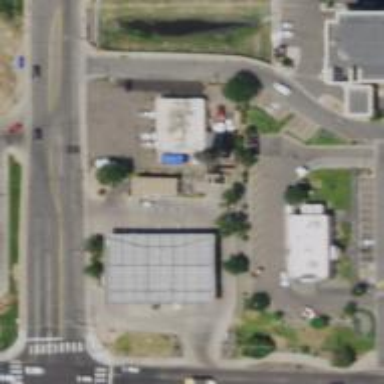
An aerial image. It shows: Convenience shop.